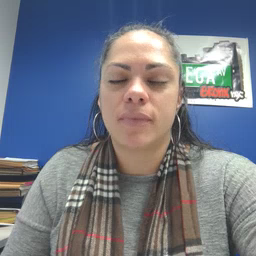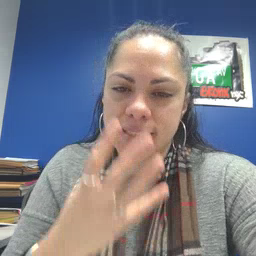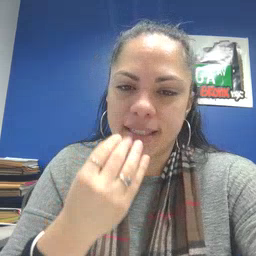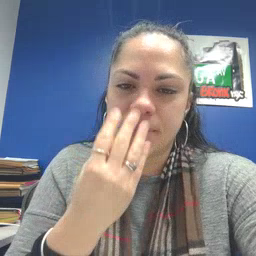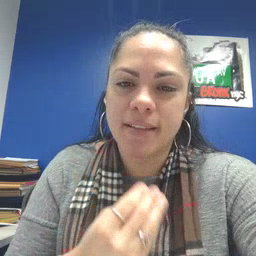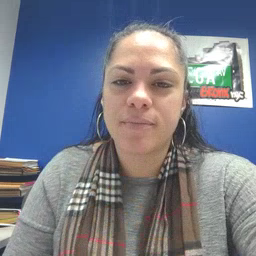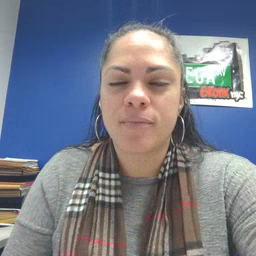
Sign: sleepy